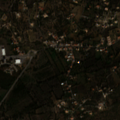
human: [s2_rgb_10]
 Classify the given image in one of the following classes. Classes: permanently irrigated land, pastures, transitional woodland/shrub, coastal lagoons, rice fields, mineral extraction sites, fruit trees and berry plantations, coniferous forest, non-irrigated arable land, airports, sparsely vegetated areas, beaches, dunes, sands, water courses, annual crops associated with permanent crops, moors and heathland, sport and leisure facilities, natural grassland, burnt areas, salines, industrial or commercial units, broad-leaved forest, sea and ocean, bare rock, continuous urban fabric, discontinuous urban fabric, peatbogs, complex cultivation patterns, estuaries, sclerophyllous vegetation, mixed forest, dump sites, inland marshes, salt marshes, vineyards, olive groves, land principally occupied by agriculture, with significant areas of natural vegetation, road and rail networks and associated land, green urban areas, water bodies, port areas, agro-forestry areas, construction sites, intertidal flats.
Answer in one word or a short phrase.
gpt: annual crops associated with permanent crops, complex cultivation patterns, sclerophyllous vegetation